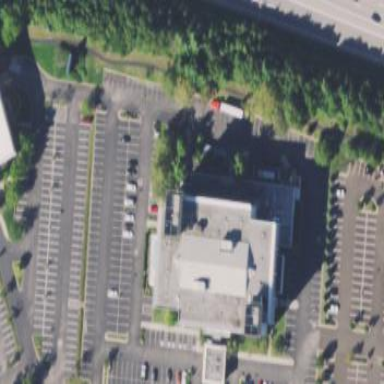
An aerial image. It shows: Hotel building.